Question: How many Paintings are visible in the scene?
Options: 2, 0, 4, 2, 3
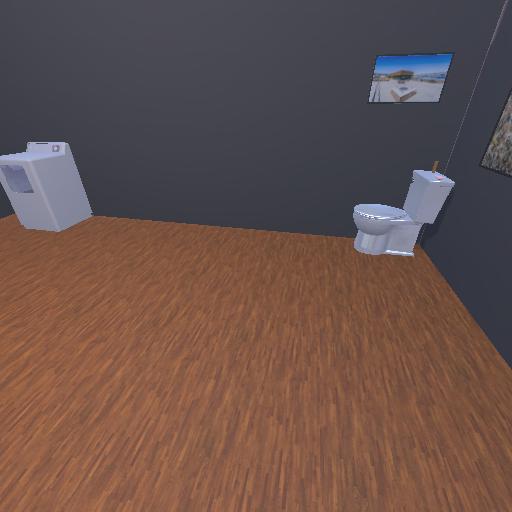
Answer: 2